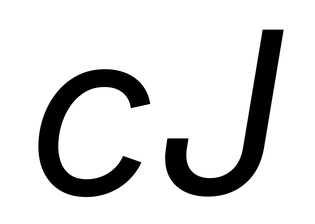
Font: Inter-Italic_Italic